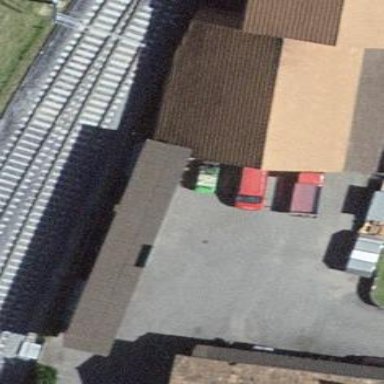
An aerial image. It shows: View of roof of building.